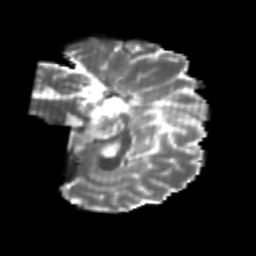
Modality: T2w
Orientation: sagittal
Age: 20
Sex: male
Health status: healthy
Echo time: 0.074 s